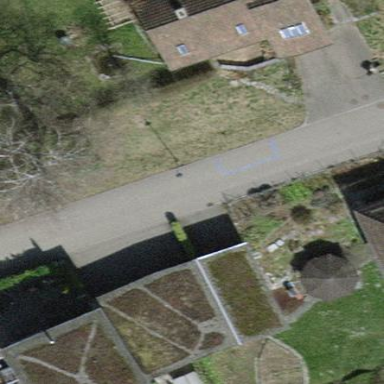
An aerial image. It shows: Detached building.